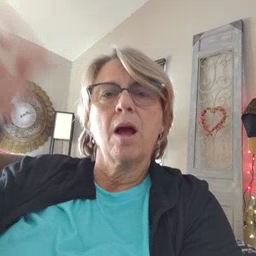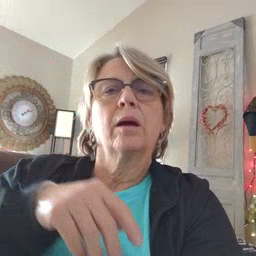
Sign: grandpa